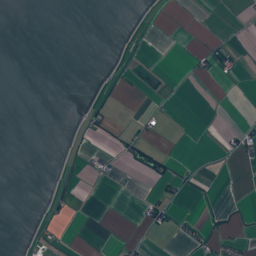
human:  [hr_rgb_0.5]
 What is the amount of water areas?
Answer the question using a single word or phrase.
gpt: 21

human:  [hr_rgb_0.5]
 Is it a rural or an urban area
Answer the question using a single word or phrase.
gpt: rural

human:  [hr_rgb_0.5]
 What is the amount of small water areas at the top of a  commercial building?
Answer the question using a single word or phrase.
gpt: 7

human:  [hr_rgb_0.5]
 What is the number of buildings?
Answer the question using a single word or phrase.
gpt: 185

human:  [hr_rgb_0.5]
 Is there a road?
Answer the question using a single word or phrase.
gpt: yes

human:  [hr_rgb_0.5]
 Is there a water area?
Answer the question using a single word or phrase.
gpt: yes

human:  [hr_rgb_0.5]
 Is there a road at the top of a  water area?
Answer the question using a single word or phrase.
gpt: yes

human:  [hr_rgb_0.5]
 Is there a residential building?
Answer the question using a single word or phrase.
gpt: yes

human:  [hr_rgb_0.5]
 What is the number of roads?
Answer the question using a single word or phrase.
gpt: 69

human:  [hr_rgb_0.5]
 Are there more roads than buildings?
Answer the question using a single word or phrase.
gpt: no

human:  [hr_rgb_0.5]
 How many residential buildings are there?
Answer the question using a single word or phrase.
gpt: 181

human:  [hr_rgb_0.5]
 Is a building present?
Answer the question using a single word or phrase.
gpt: yes

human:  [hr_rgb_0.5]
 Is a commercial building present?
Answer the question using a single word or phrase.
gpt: yes

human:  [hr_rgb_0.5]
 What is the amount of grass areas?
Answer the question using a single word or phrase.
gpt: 54

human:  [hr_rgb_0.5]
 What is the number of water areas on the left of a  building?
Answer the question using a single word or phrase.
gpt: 20

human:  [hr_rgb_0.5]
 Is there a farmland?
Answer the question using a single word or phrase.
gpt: yes

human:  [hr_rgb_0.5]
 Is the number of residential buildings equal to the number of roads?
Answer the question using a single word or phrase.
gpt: no

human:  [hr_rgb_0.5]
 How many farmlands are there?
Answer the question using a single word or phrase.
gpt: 70

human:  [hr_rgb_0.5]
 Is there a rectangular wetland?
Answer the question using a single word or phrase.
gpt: no

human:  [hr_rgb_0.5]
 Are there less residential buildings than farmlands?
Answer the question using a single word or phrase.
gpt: no

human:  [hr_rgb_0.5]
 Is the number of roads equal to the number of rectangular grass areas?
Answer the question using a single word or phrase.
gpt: no

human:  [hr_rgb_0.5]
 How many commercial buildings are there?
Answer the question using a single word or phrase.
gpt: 3

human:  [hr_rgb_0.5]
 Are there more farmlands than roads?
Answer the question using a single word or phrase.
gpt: yes

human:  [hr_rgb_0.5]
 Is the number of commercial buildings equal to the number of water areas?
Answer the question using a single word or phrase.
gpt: no

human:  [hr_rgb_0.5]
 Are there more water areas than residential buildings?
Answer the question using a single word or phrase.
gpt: no

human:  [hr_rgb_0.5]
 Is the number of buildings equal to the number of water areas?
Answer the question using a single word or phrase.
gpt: no

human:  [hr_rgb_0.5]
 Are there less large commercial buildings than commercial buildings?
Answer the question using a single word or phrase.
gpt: yes

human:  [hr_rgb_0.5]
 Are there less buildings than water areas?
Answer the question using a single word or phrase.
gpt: no

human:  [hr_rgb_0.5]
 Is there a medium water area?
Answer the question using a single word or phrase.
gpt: yes

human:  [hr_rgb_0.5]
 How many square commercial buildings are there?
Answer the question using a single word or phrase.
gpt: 0

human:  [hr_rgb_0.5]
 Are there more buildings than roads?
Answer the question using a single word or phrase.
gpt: yes

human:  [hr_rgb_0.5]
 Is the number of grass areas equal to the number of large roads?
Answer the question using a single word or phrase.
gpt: no

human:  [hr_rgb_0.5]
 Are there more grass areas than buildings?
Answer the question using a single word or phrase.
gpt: no

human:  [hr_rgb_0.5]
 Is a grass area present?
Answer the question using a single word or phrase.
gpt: yes

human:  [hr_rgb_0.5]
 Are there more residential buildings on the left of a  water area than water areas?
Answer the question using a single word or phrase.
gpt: yes

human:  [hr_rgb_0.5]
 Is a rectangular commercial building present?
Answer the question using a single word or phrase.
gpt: yes

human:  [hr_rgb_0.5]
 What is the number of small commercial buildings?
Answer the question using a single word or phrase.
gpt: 3

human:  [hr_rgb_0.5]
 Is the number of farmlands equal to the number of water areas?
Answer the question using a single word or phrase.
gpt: no

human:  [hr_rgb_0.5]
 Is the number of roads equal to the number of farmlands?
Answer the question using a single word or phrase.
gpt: no

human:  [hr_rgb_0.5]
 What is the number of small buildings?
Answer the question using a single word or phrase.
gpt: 178

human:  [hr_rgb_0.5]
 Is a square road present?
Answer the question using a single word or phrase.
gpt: no

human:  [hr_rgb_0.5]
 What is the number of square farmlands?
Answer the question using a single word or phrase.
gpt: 0

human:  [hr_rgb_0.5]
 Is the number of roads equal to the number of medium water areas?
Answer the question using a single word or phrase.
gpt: no

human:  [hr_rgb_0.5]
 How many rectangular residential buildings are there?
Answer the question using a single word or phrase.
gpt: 105

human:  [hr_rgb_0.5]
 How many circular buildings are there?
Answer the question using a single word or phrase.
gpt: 2

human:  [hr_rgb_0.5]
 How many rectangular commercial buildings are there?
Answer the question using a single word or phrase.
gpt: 3

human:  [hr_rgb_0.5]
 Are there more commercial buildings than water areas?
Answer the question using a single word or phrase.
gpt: no

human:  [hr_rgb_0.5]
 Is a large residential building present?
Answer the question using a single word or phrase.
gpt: no

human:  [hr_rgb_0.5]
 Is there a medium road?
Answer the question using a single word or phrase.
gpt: no

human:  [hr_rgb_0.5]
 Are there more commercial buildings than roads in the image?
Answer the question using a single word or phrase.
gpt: no

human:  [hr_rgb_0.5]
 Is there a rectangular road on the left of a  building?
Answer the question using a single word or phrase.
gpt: no

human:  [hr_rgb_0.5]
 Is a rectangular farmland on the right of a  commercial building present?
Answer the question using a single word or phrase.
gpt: yes

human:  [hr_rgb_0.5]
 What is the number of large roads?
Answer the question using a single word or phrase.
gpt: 0

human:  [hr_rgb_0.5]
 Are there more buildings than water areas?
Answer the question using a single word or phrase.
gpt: yes

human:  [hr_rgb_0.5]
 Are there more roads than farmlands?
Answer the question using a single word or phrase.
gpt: no

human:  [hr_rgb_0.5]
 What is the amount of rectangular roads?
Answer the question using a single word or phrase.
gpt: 0

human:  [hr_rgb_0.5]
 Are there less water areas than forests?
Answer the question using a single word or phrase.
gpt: no

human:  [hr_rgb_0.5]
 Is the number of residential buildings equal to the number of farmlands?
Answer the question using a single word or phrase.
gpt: no

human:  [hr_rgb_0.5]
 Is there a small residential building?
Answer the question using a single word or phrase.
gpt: yes

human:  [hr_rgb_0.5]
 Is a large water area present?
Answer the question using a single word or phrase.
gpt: yes

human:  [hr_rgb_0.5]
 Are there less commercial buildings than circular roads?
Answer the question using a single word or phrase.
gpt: no

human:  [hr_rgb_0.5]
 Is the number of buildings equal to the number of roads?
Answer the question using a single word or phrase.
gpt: no

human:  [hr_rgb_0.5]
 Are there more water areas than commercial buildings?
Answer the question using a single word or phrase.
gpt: yes

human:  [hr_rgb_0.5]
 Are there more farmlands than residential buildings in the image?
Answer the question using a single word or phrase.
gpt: no